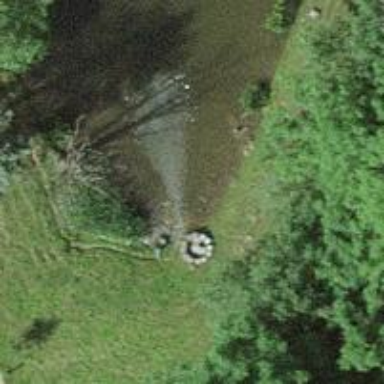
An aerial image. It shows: Fountain.